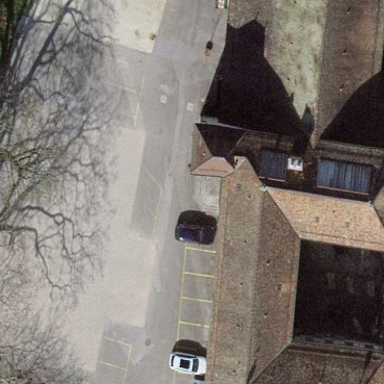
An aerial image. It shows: School.